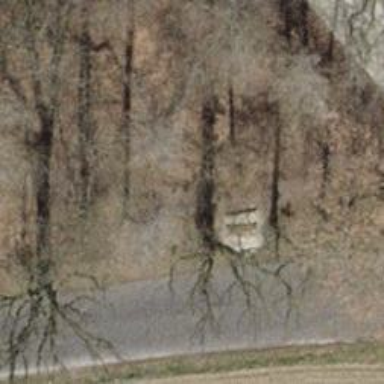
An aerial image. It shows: Bench for seating.